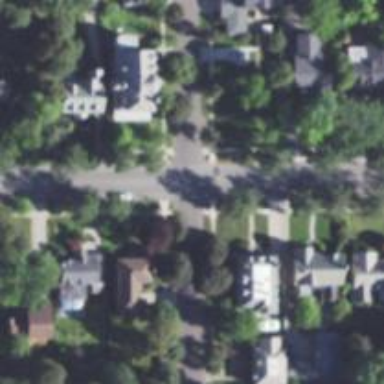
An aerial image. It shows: Charming neighbourhood.